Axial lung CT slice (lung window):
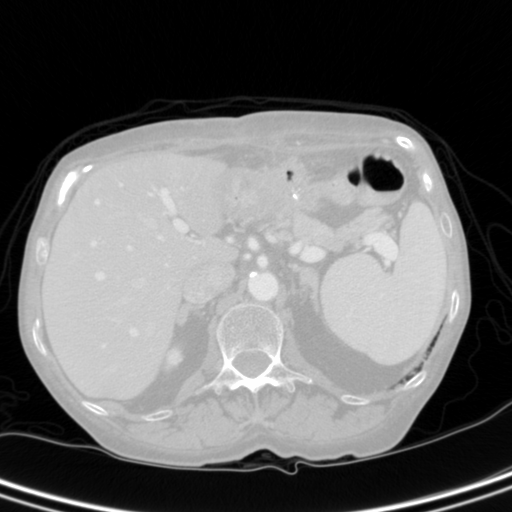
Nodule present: no